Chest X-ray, AP view. Patient: 20 years old, sex M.
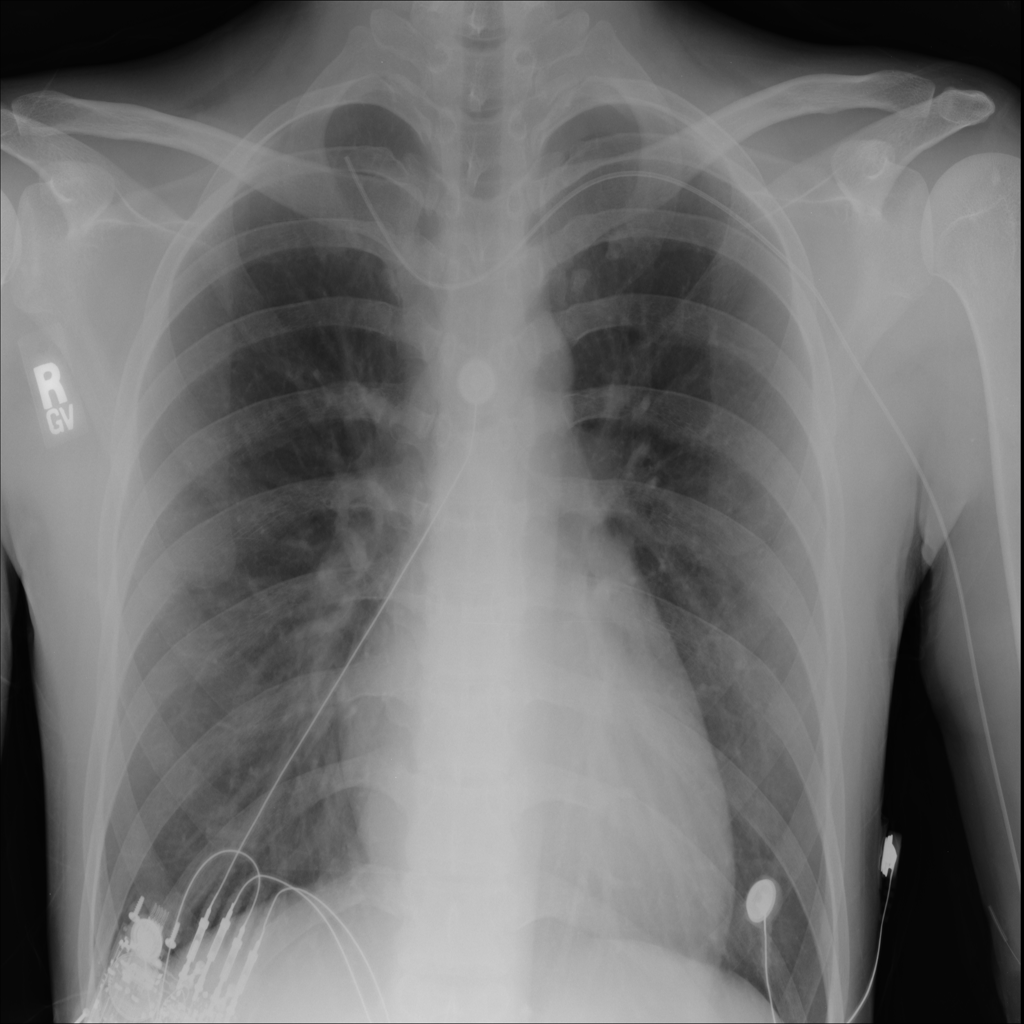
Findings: No Finding